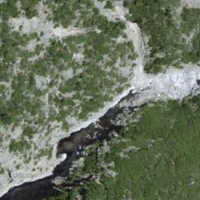
EUNIS habitat code: 31
Species observed at this site:
Rubus saxatilis